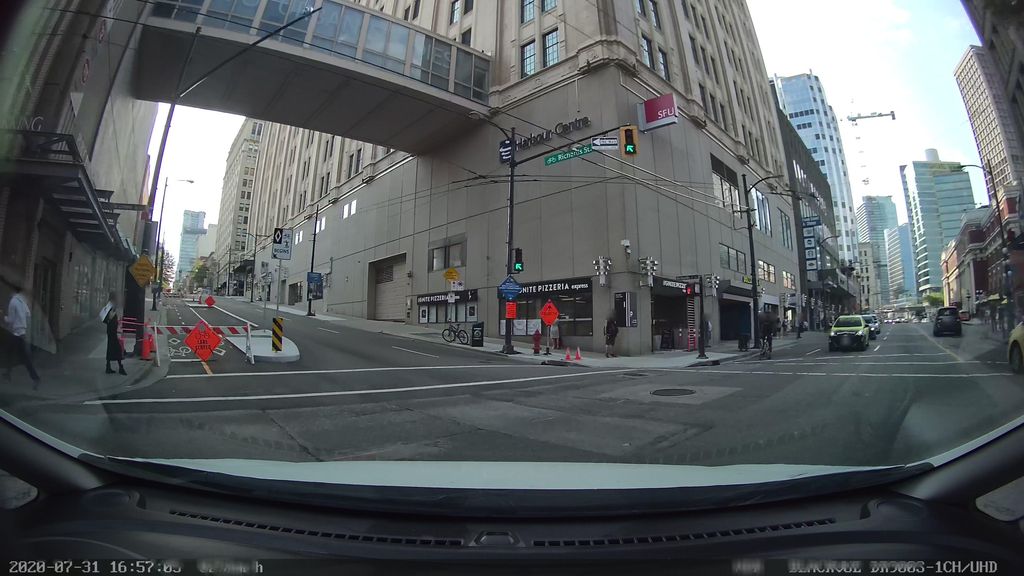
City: vancouver